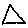
Label: triangle